Question: Does anybody know the application this guy uses?

Here is link to the video <URL>
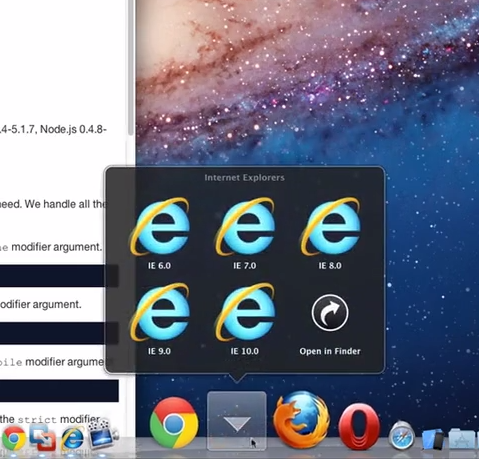
Answer: VMware Fusion is running in the Dock, so it's probably just a stack of shortcuts to apps from a VM that can run in Unity.
Apps can be added as Unity apps to the Dock per this VMware KB article:
- <URL>